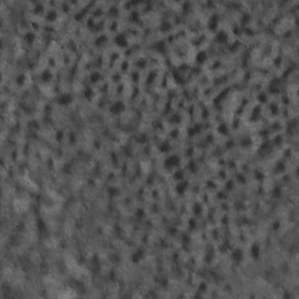
Label: non_frost